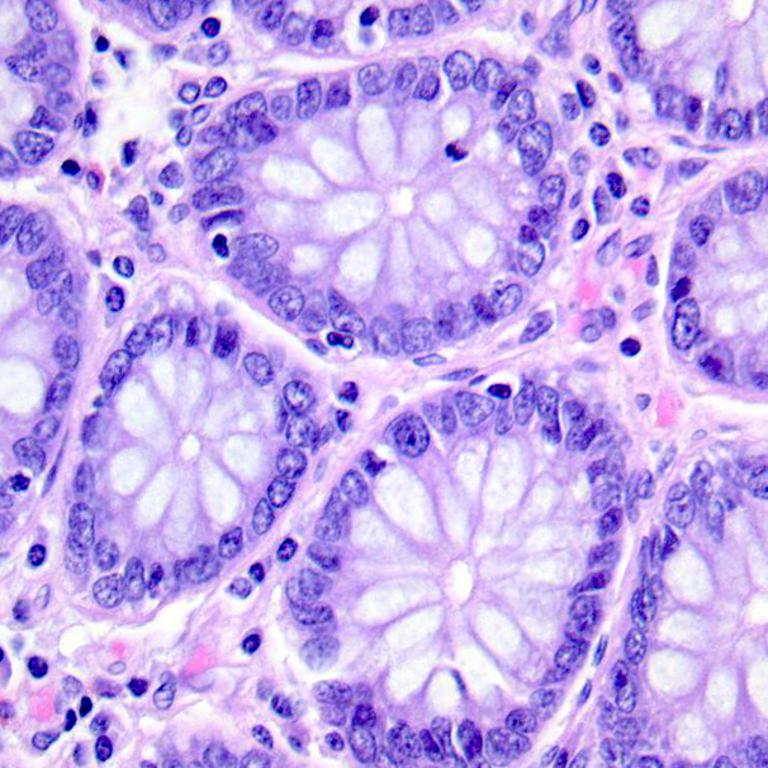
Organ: colon
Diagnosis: benign